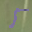
Label: 5